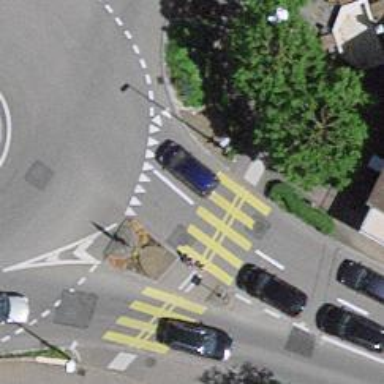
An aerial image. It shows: Marked crossing on the road.